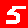
Digit: 5